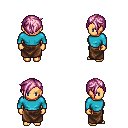
a pixel art fantasy rpg character, female body template, human, tanned skin, teal long-sleeve shirt, robe skirt, pink pixie cut hairstyle, four views (front, back, left, right), 2x2 character sprite sheet, small pixel art, hard edges, no anti-aliasing